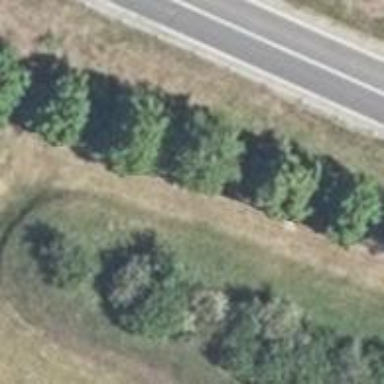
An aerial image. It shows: Avenue lined with deciduous broadleaved trees.